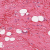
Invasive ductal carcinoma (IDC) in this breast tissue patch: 0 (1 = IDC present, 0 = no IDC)